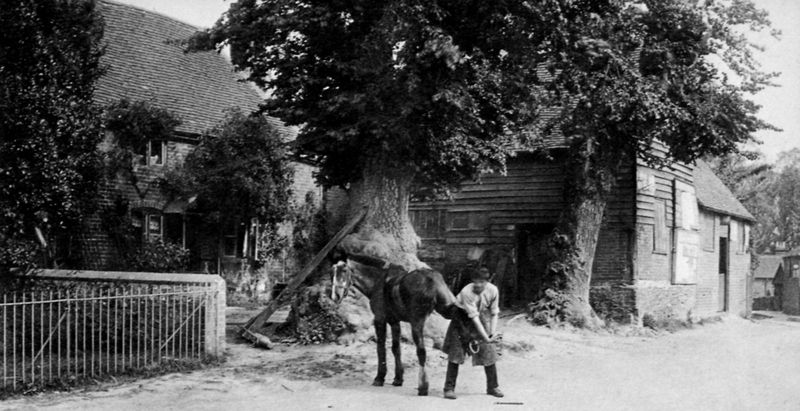
Titel: Der Schmied von Compton
Künstler: Francis Frith
Schlagwörter: baum, blätter, dunkel, laub, mann, schatten, weiß, baumstämme, bäume, fenster, grau, hell, hintergrund, holz, hut, licht, schwarz, strasse, tür, vordergrund, blick, dach, gebäude, haus, tier, weg, zaun, alt, mütze, mensch, sockel, ärmel, baumstamm, häuser, natur, stamm, gatter, gitter, hütte, sonne, land, realismus, pflanze, alltag, arbeit, esel, pferd, reiter, schuppen, garten, huf, hufe, rappe, sattel, zaumzeug, schürze, bein, sommer, hocke, russland, dorf, dächer, mauer, bauernhof, gartenzaun, hof, weis, idylle, platz, querformat, stämme, bretter, baumkrone, bauer, tor, foto, fotografie, photographie, scheune, wurzel, schwarzweiß, trense, photo, handwerk, werkzeug, efeu, ländlich, bauernhaus, stall, brauner, halfter, eiche, eingan, fotographie, graß, streben, buche, schindeln, stallung, abgrenzung, zange, hufeisen, vorgarten, linde, dachschindeln, schmied, schmiede, linden, bretterwand, beschlagen, hufschmied, druaßen, sander, lamellen, retro, hems, hinterbein, lederschurz, aufgekrempelt, gestüt, glückseisen, holzhüte, holzplatten, mauersockel, snder, bauerndorf, dengler, hufschmiedt, schwarz-weiß-photo